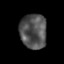
Tissue: prostate
Cell type: T cells
Senescence score: 0.3402
Nuclear area (px): 912
Mean DAPI intensity: 82.149